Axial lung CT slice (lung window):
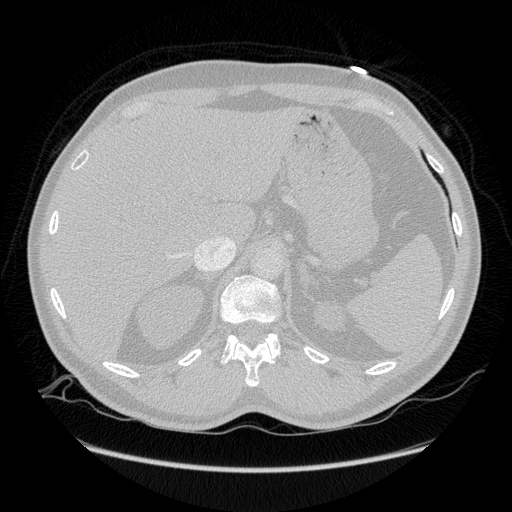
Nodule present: no